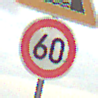
Verkehrszeichen: Geschwindigkeit60
Zusatzzeichen oben: BeweglicheBruecke
Umgebung: Outdoor, RoadRail
Tageszeit: SunriseSunset
Wetter: PartlyCloudy
Licht: Natural
Jahreszeit: NotSpecified
Kontrast: LowContrast